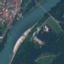
Label: River